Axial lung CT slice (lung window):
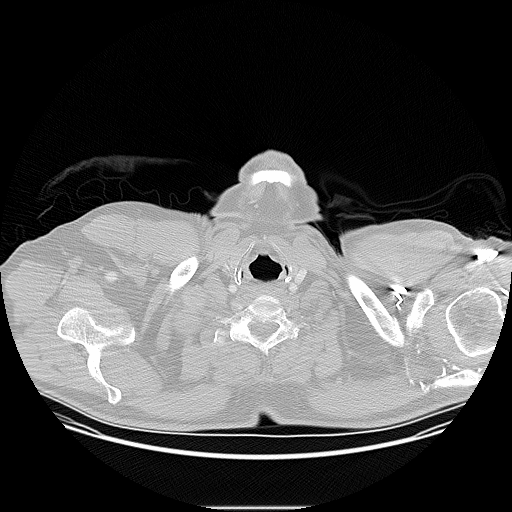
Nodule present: no